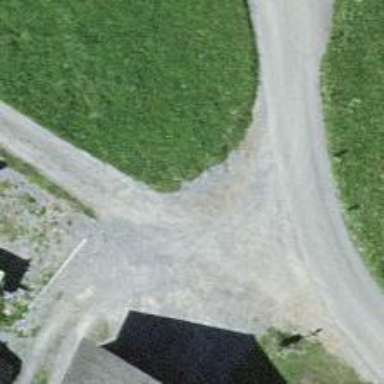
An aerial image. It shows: Unpaved service road.